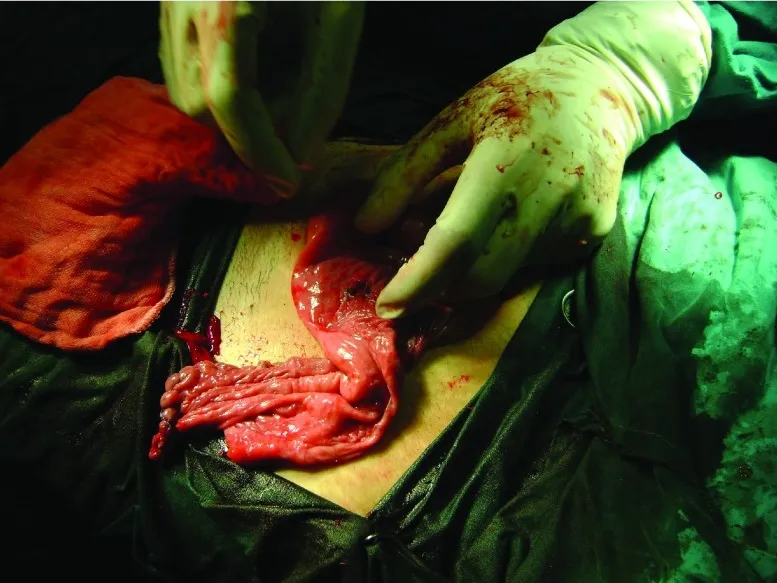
The final shape of the left broad ligament after its reconstruction with intact tube.
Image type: medical_photograph (other_medical_photograph)